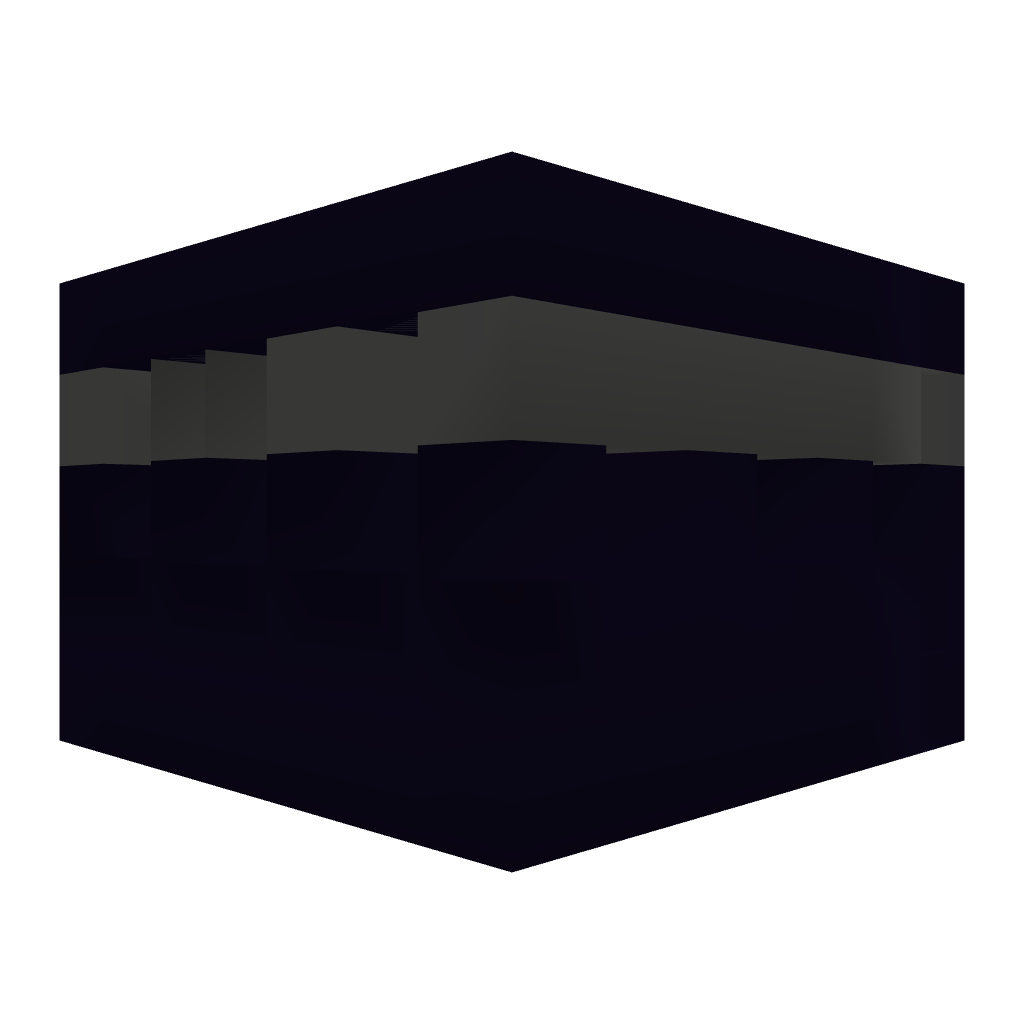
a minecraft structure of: proximity slime flood trap